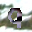
Label: 9